Question: I want to use vector asset in android studio to generate svg xml file,
I convert my png to svg in this <URL>
but when I use this svg file in vector asset to generate xml file, I get following error message

It display "could not generate a preview"
How can I fix it?
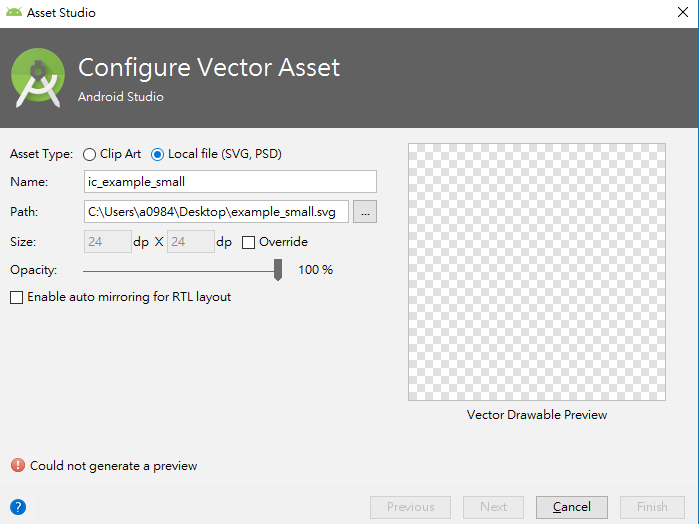
Answer: I've never had any luck with those convert sites. You're better off using photo tools to create an SVG. Make sure to follow the SVG guidelines from Android listed <URL>